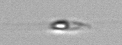
Label: flagellate_morphotype3